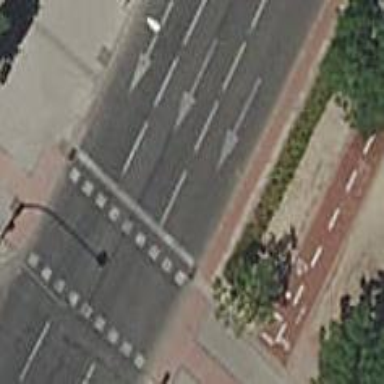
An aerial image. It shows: Road with traffic signals.